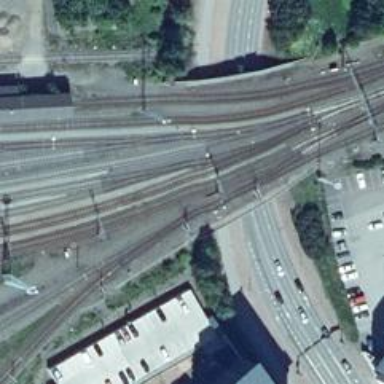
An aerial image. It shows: Bridge with continuous railway tracks that are electrified through contact line.